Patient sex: M
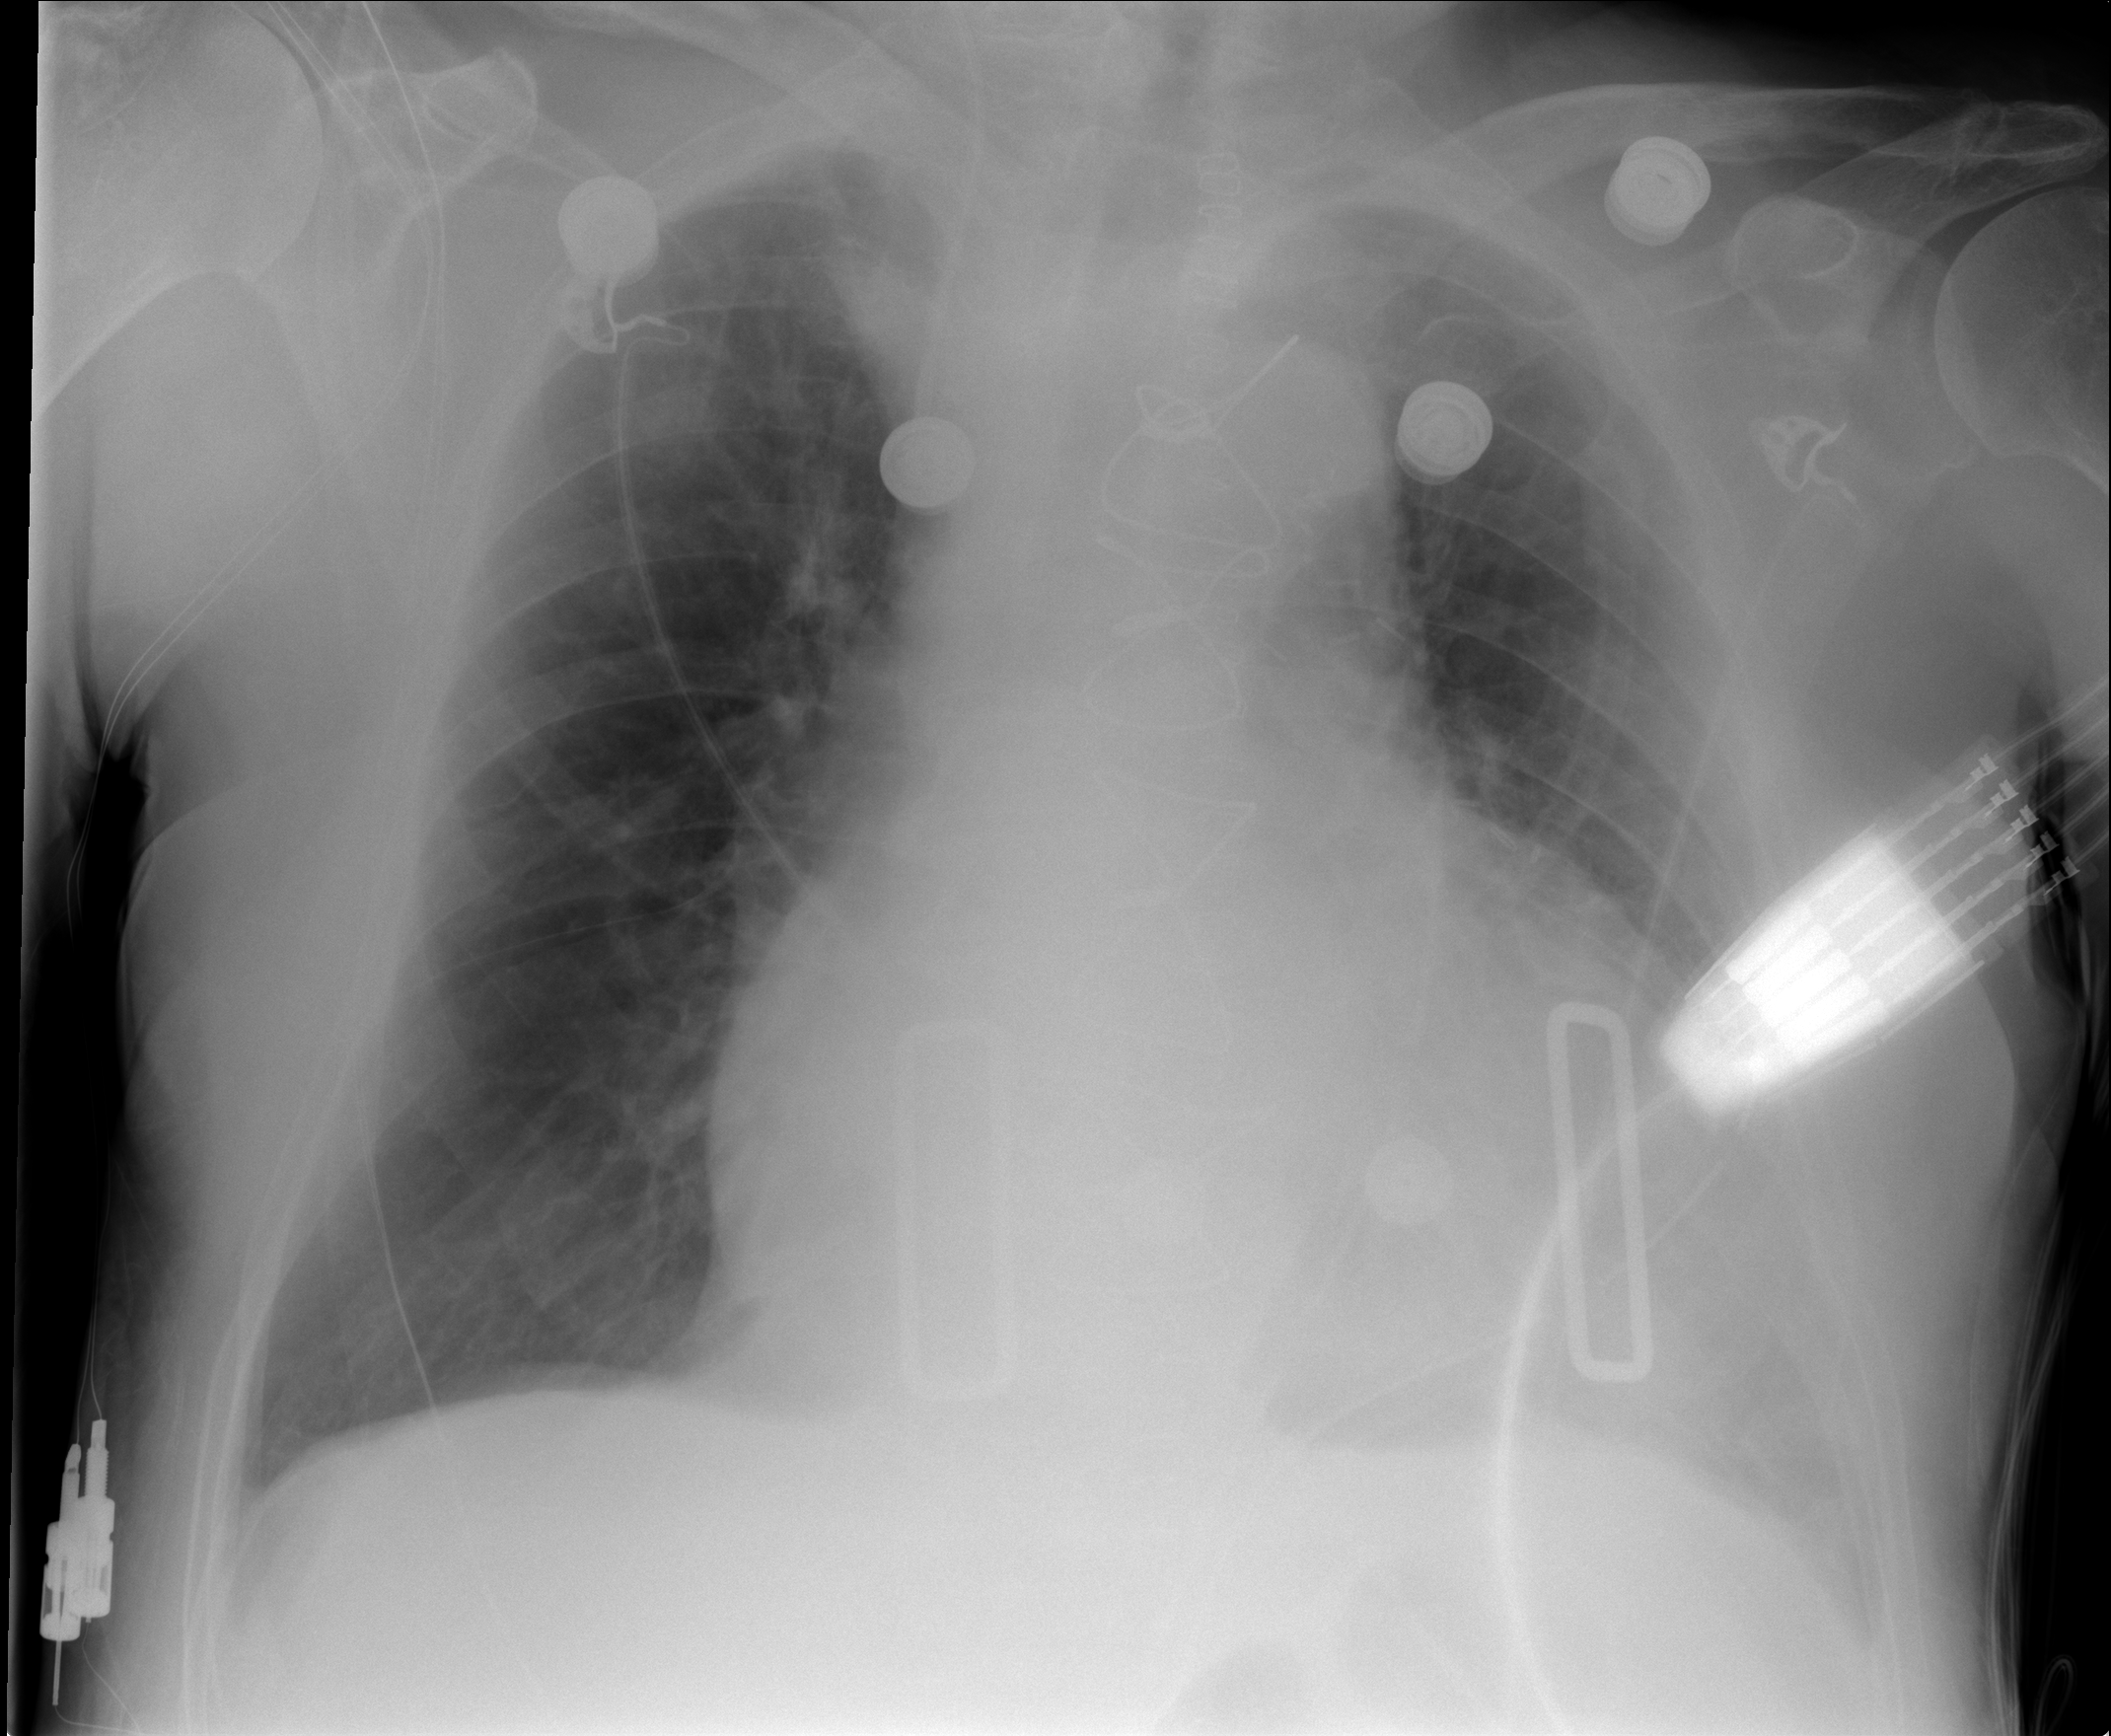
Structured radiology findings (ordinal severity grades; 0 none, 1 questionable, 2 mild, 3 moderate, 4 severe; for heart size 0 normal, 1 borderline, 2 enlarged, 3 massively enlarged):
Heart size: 3
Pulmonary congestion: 1
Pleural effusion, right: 1
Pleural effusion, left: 2
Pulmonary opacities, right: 0
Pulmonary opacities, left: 0
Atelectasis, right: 2
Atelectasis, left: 2